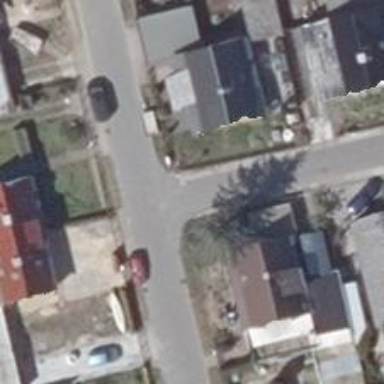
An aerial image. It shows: Residential road with asphalt surface.